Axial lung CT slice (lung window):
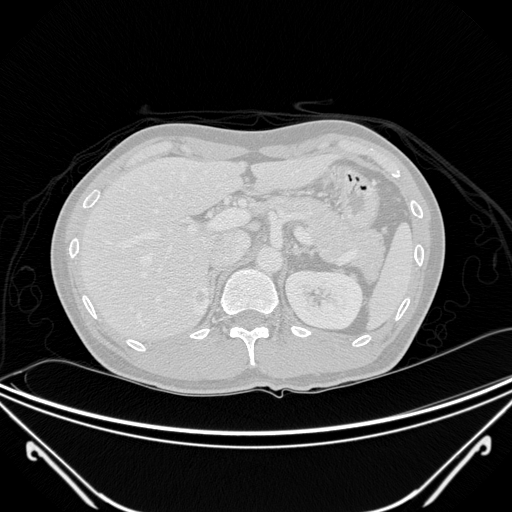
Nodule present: no